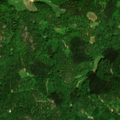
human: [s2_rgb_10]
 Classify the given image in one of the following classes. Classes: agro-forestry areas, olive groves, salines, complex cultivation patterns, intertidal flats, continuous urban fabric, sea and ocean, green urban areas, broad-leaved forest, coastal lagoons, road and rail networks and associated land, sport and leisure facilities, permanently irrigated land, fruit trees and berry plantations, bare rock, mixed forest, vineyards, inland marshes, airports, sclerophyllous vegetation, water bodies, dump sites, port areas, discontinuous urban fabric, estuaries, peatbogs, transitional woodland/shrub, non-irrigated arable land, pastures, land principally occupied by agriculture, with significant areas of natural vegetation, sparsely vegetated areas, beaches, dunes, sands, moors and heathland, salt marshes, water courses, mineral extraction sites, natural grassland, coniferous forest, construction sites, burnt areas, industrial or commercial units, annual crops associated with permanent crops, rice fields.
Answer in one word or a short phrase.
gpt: complex cultivation patterns, broad-leaved forest, coniferous forest, mixed forest